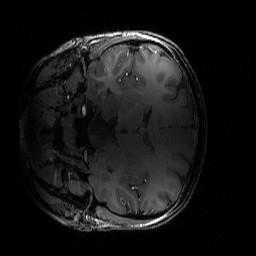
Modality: T1w
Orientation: coronal
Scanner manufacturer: siemens
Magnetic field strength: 6.98 T
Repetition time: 2.8 s
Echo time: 0.00429 s